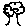
Label: tree